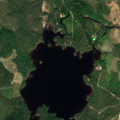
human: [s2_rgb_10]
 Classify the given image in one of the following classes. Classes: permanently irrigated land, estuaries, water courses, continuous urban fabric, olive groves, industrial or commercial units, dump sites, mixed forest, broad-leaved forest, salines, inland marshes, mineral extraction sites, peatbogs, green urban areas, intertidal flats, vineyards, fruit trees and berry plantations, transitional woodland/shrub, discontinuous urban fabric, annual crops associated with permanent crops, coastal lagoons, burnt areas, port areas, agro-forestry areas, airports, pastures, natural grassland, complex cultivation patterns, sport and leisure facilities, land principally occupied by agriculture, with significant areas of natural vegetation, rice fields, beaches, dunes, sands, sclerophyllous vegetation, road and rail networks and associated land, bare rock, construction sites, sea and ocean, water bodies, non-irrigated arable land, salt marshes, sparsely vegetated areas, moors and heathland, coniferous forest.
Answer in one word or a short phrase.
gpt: coniferous forest, transitional woodland/shrub, water bodies